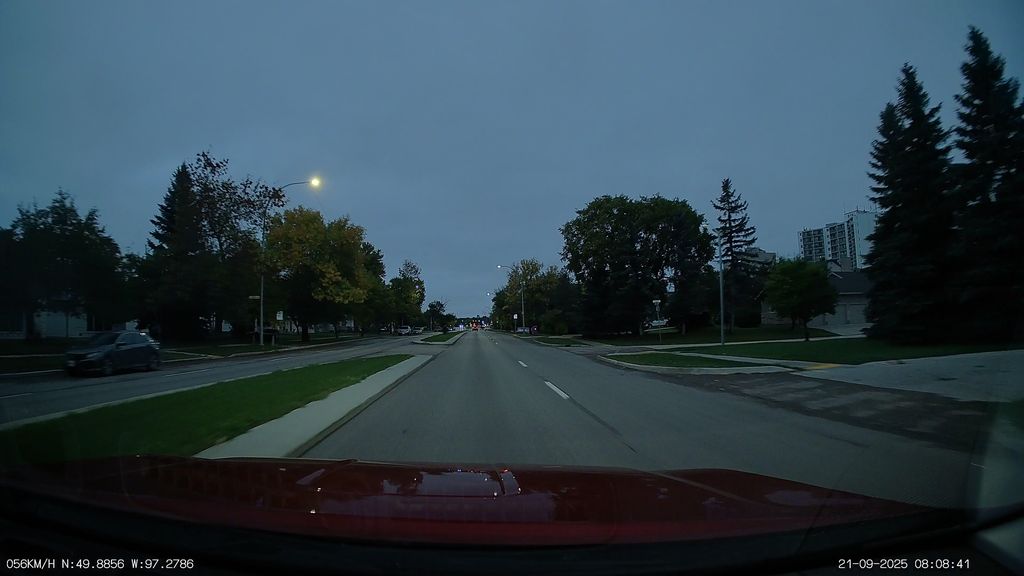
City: winnipeg